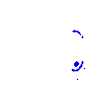
Particle: electron